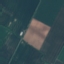
Label: AnnualCrop